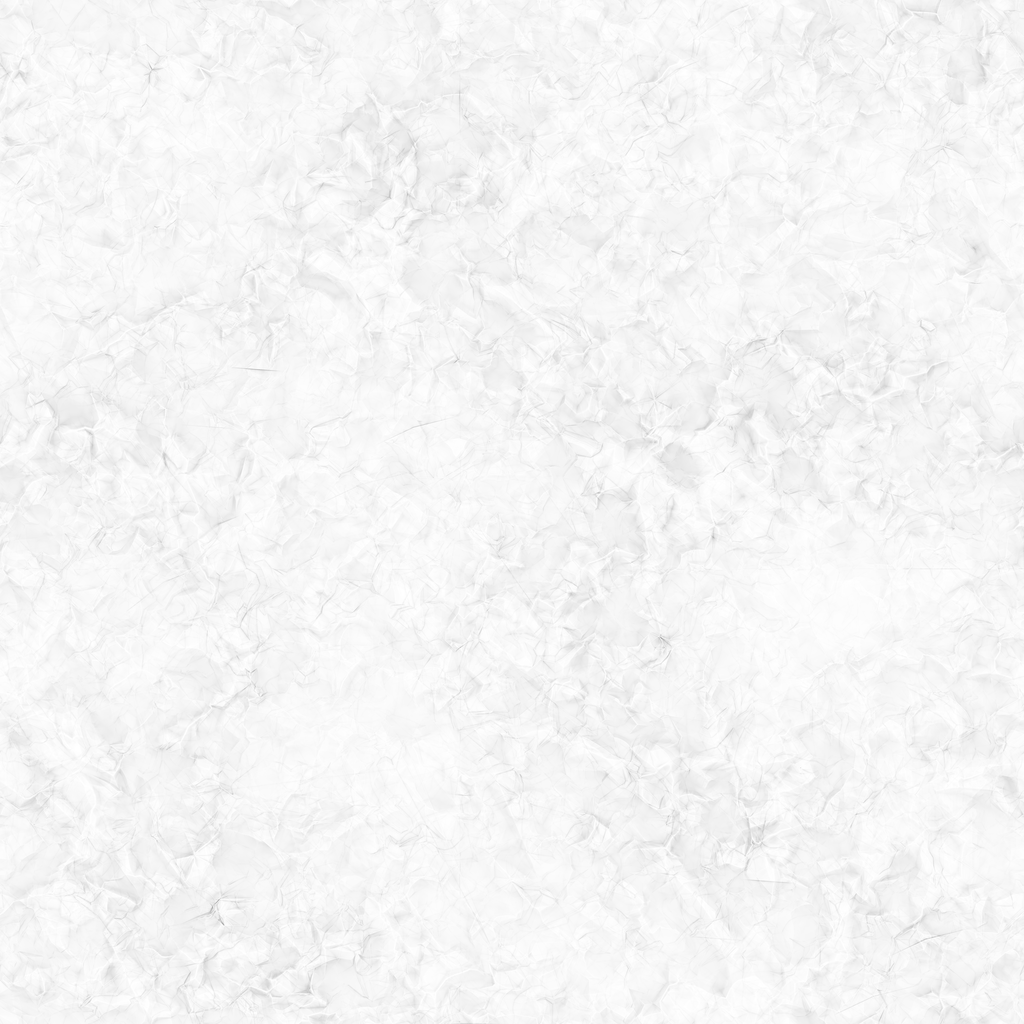
Texture map type: AmbientOcclusion